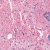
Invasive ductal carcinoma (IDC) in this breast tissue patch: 0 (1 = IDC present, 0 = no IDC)